Question: I'm learning react for past few days and while using useEffect hook i'm getting infite loop over setting my state variable.
Can anyone tell me what's going on and how to overcome this
Here's my code
'''
import React, { useState, useEffect } from "react";
import axios from "axios";
const TodoEntry = () => {
const [todos, setTodos] = useState('');
useEffect(() => {
axios.get('http://localhost:5000/api/todos')
.then(res => { setTodos(res.data); console.log(todos) })
.catch(err => console.log(err))
},[todos]);
return (
<div>
<h1>Todo App</h1>
</div>
);
};
export default TodoEntry;
'''
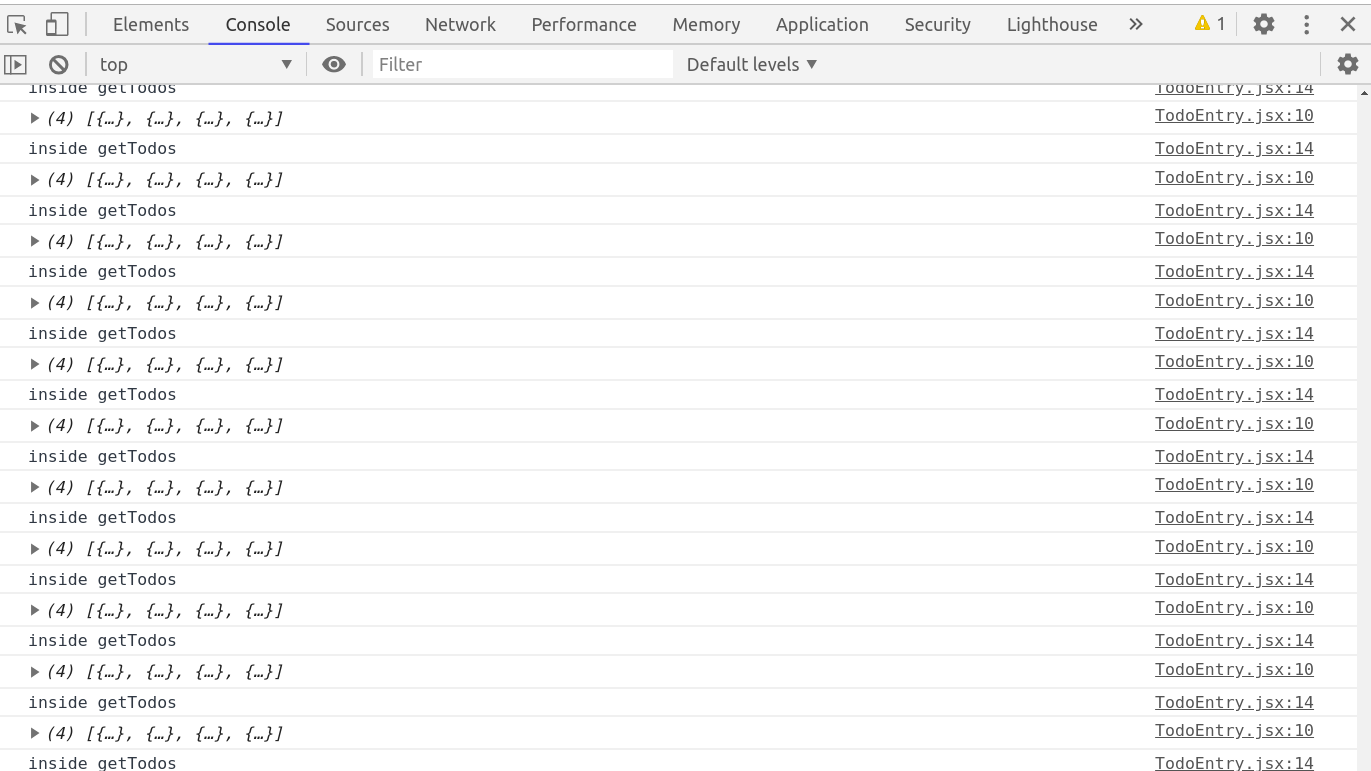
Answer: Couple of problems in your code:
- Since 'getTodos' function is a dependency of 'useEffect' hook, every time state updates, new 'getTodos' function is created which then triggers the 'useEffect' hook.- You don't need to chain 'then' function when using 'async-await' syntax. You can just await the result of 'axios.get(...)'.
To fix the first problem of infinite loop, use one of the following options:
- Wrap the 'getTodos' function in 'useCallback' hook. For details, see <URL>.Since, 'getTodos' function calls 'displayTodos', you will need to wrap it in 'useCallback' hook and add 'displayTodos' in the dependency array of 'useCallback' hook that wraps 'getTodos' function. In my opinion, it is better to just remove the 'displayTodos' function and update the state inside 'getTodos' function'''
const getTodos = useCallback(async () => {
try {
const res = await axios.get('http://localhost:5000/api/todos')
setTodos(res.data);
} catch(err) {
console.log(err);
}
}, [setTodos]);
'''
### Demo
<URL>- Put the code inside 'getTodos' inside 'useEffect' hook and remove the 'getTodos' function.'''
useEffect(() => {
axios.get("http://localhost:5000/api/todos")
.then(res => setTodos(res.data))
.catch(err => console.log(err));
}, [setTodos]);
'''
### Demo
<URL>